Field crop: tomato
Growth stage: 1
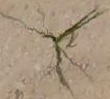
Species: cyperus